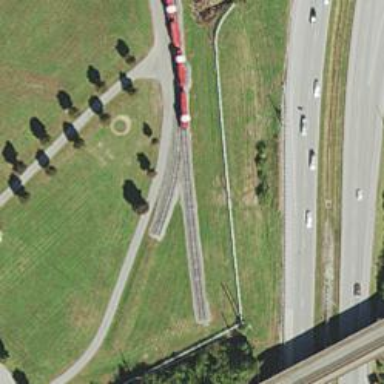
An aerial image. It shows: Preserved railway.